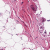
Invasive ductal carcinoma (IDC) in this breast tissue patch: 0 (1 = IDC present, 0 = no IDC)